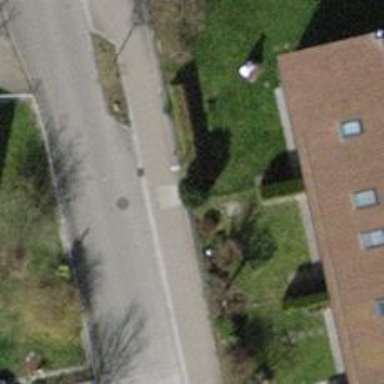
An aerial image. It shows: Street cabinet.